Question: Please use the image attached as reference .
I have two dataframes
df_class_a
with data :
'''
Subject maximum minimum
Physics 98 50
Maths 100 45
Chem 99 65
'''
df_class_b with data
'''
Subject maximum minimum
Maths 100 45
Physics 98 44
Chem 85 50
language 88 54
'''
and I want to merge them to form a new data frame say df_add
'''
Subject maximum minimum
Maths 200 90
Physics 196 94
Chem 184 115
Language 88 54
'''
which will be sum of the dataframes but both of them do not have same rows of data. How can I do it using .add functionality in pandas.

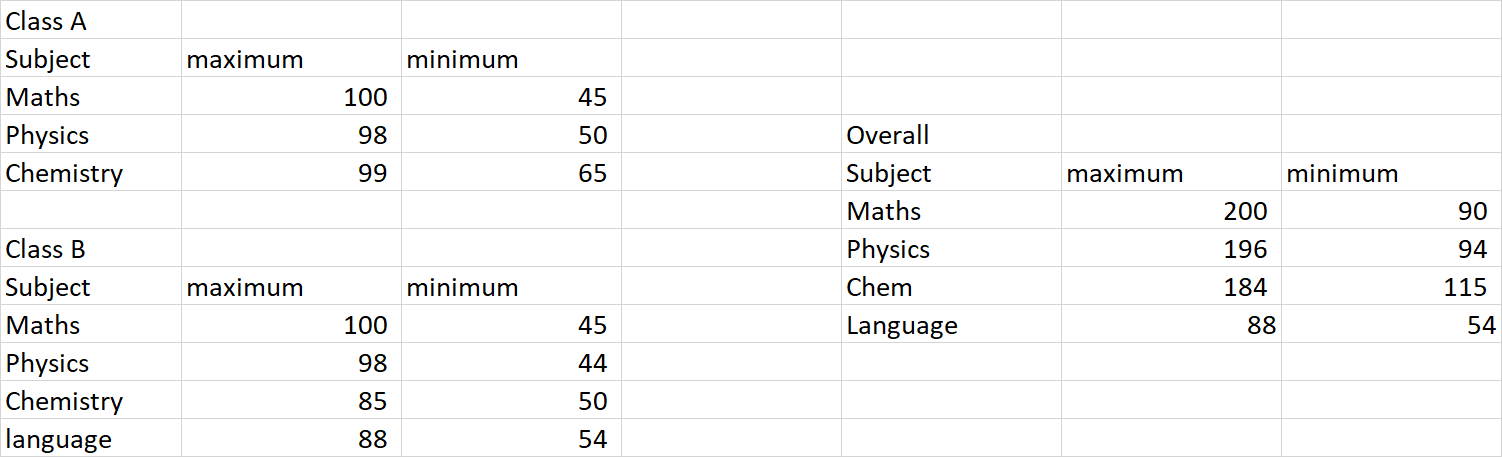
Answer: Another solution:
'''
m = pd.merge(df1, df2, on='Subject', how='outer')
m['maximum'] = m[['maximum_x', 'maximum_y']].sum(axis=1)
m['minimum'] = m[['minimum_x', 'minimum_y']].sum(axis=1)
print(m[['Subject', 'maximum', 'minimum']])
'''
Prints:
'''
Subject maximum minimum
0 Maths 200.0 90.0
1 Physics 196.0 94.0
2 Chem 184.0 115.0
3 language 88.0 54.0
'''